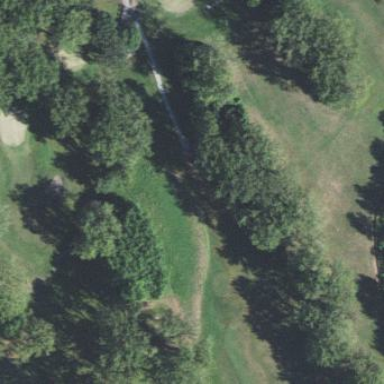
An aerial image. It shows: Well-maintained grassy area designated for golfing. It is mown fairway used for the sport of golf.